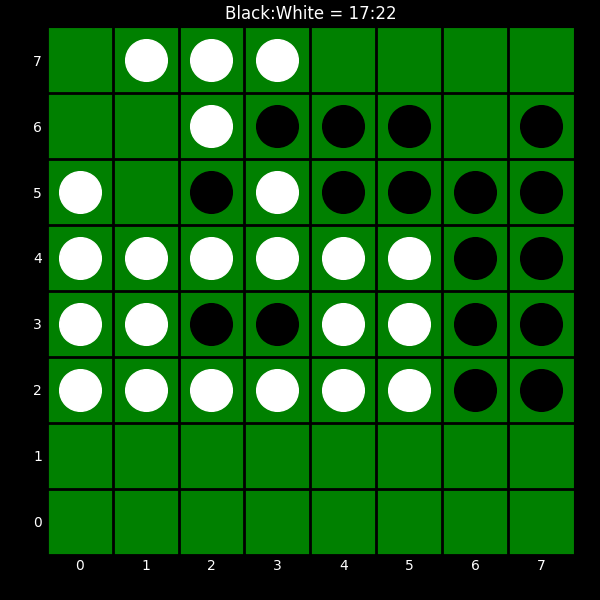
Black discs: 17
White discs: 22